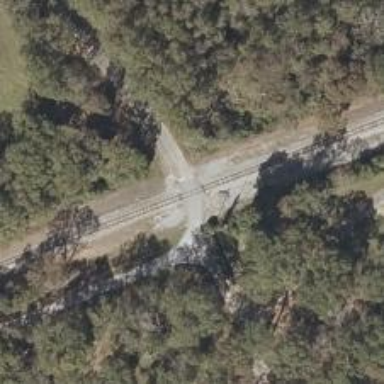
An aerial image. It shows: Level crossing along the railway.